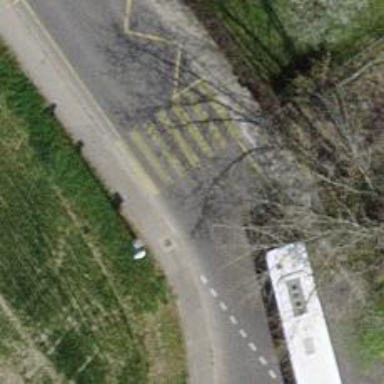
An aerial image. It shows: Footway with asphalt surface and crossing.